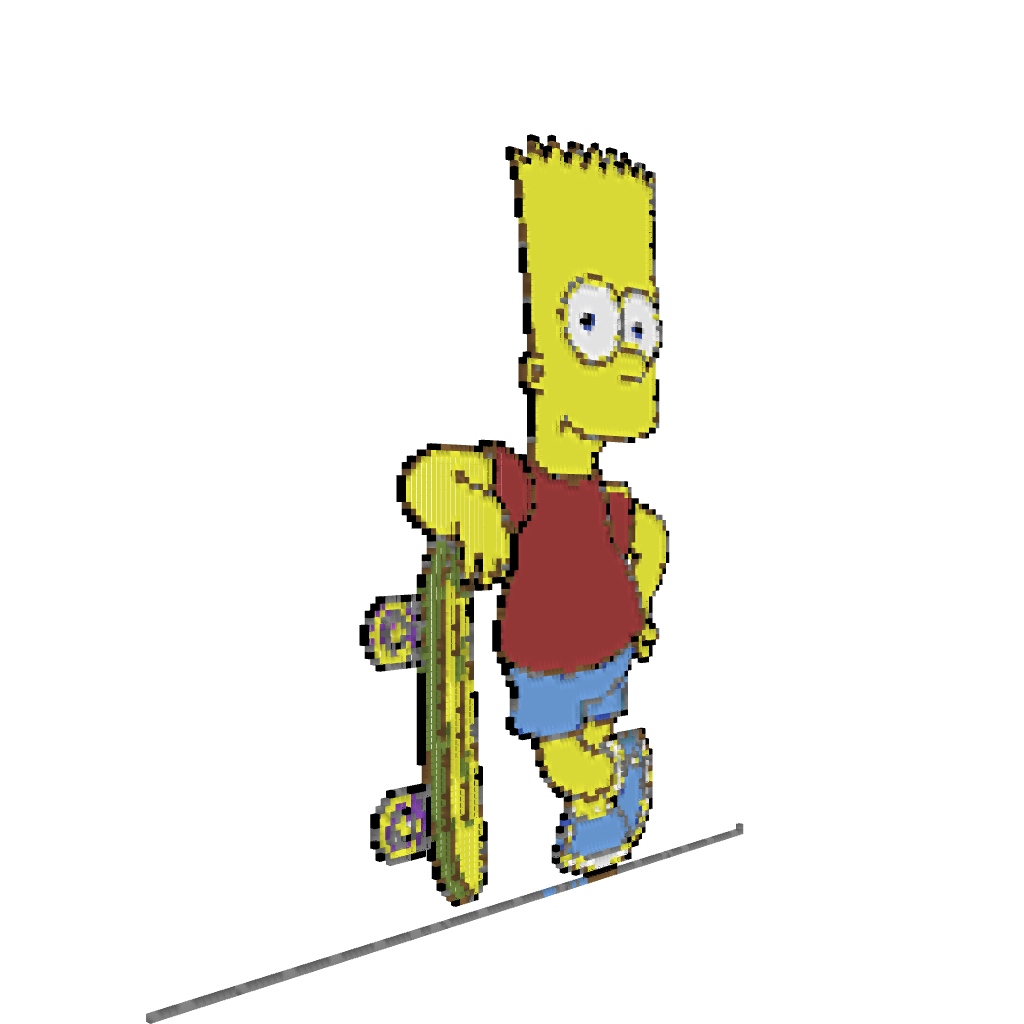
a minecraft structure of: Bart Simpson Pixel Art bad low quality